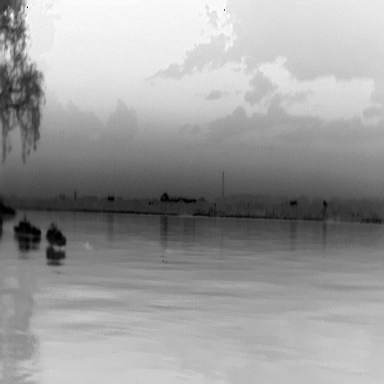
There are two warships in the infrared image.